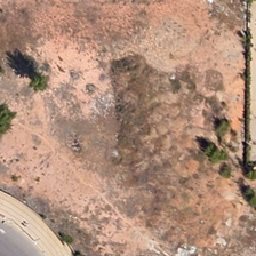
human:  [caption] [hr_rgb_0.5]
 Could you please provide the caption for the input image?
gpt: The bare, leaking soil looks very uneven.

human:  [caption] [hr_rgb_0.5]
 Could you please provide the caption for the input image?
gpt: The discarded soil leakage looks very uneven.

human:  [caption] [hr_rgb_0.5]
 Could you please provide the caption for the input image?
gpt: Several trees were planted on the rugged land.

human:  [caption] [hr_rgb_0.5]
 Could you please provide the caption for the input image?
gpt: Several trees were planted on the uneven surface.

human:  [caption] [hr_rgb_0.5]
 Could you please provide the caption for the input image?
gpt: Several trees were planted on the uneven ground.